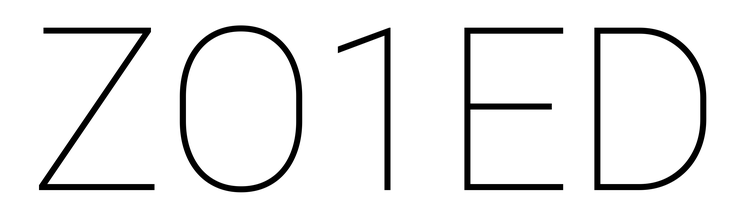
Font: Roboto_Thin